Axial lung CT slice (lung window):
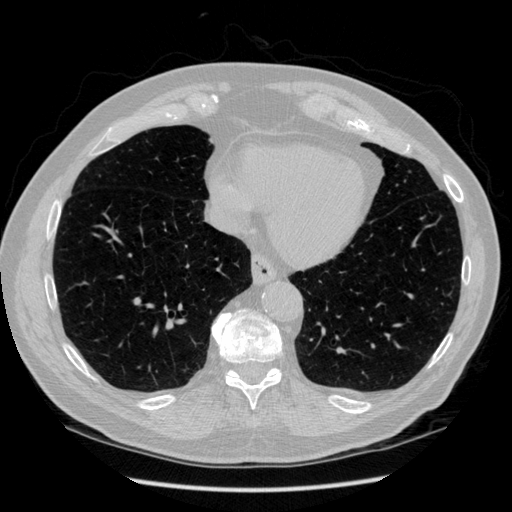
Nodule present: no